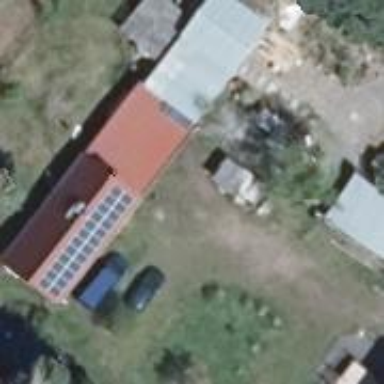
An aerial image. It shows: Shed.